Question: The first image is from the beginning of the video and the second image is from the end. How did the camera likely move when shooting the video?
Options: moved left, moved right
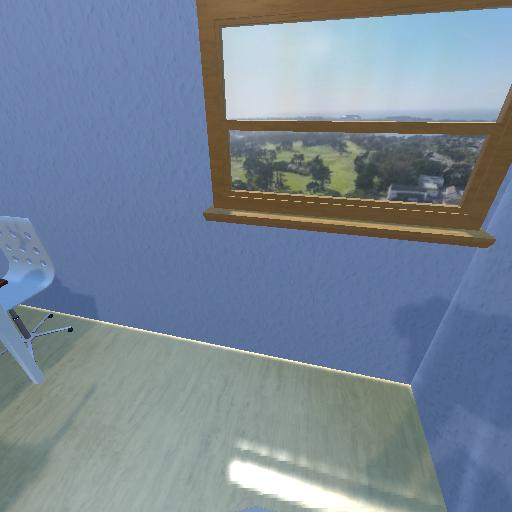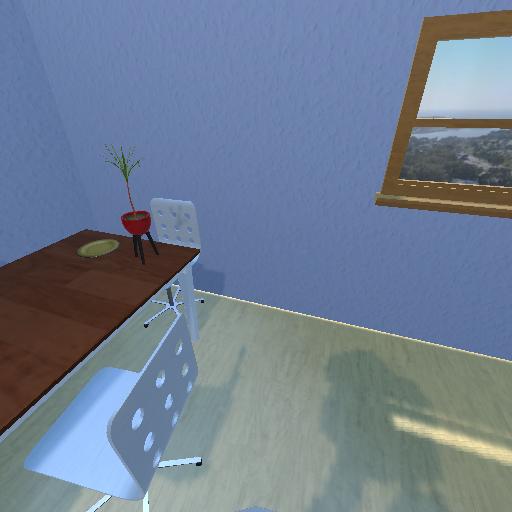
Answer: moved left